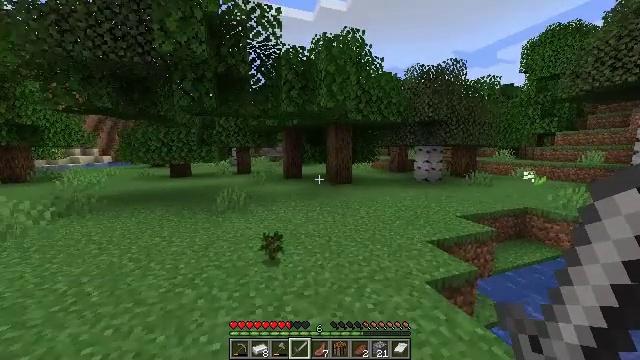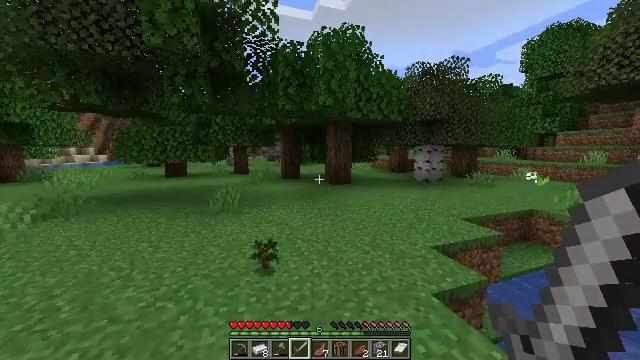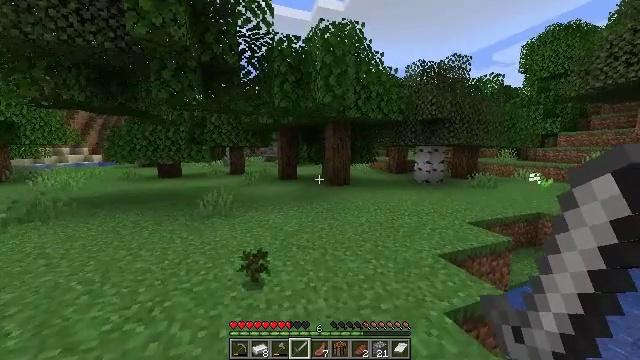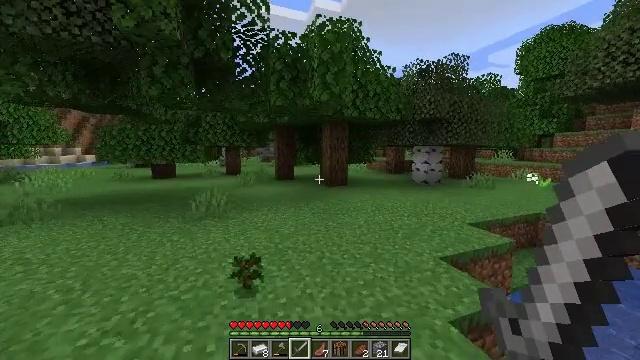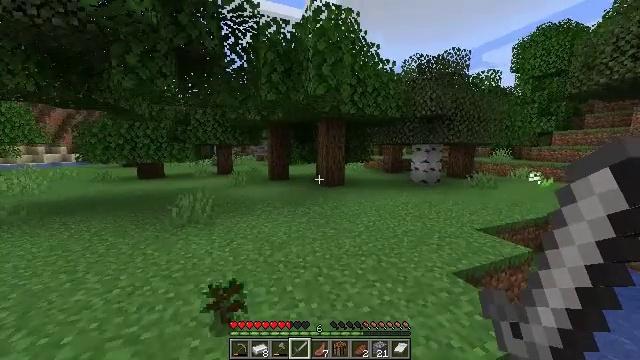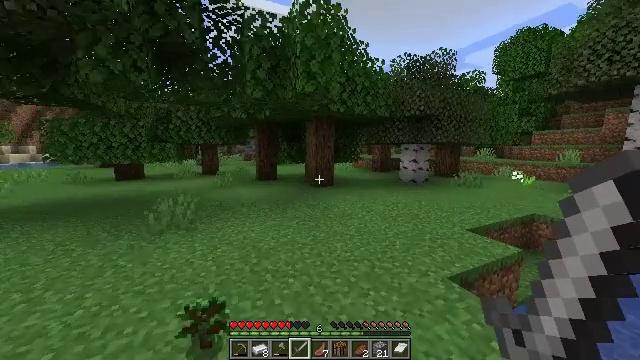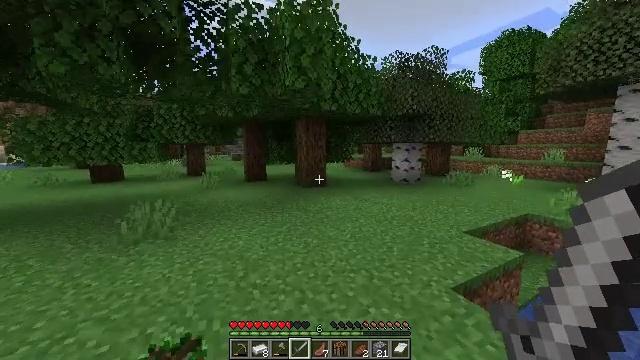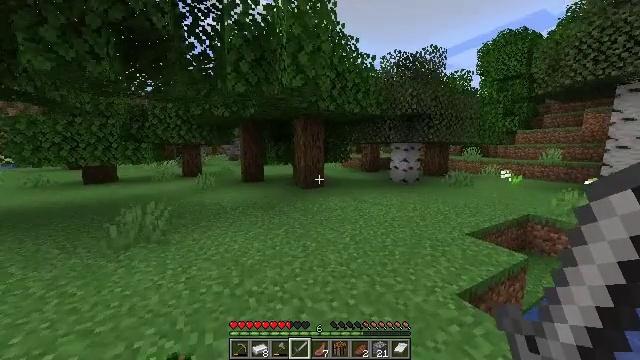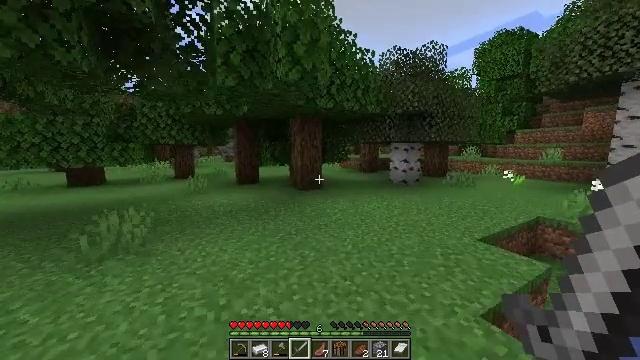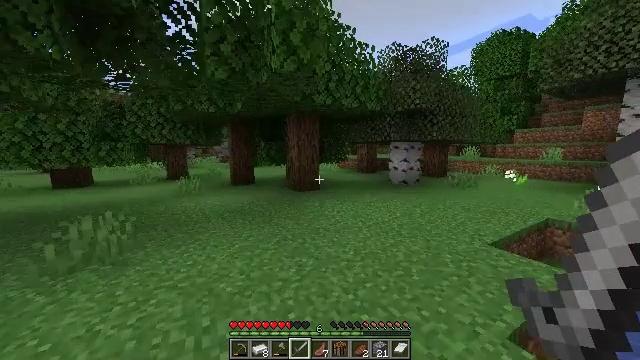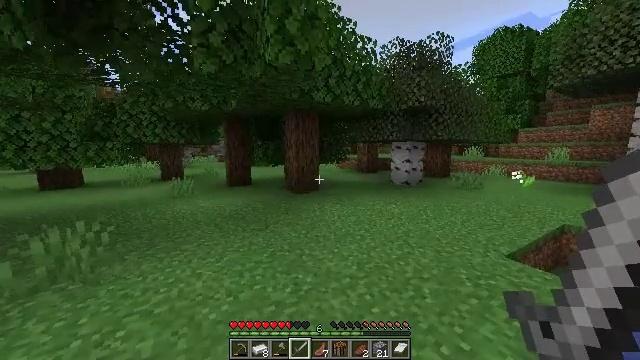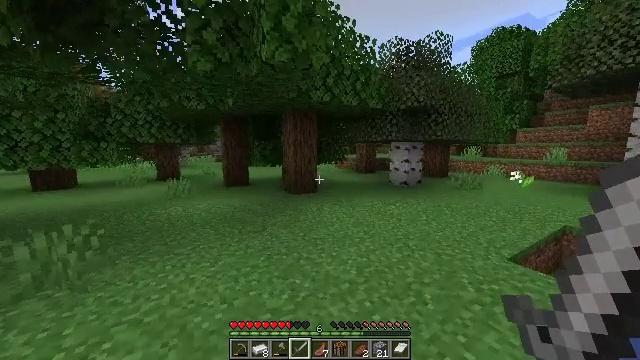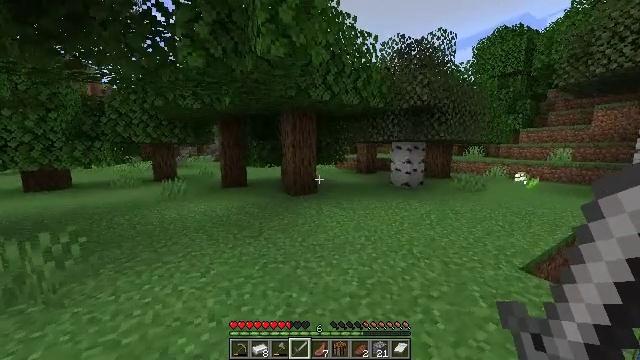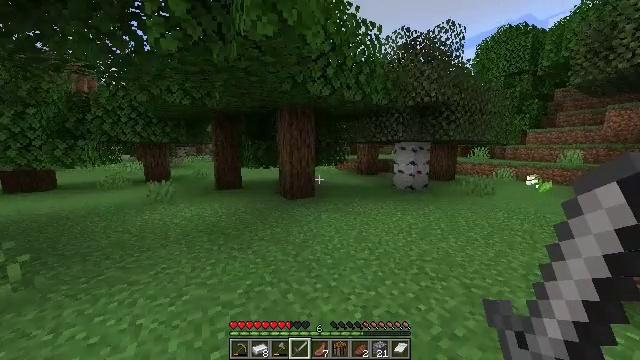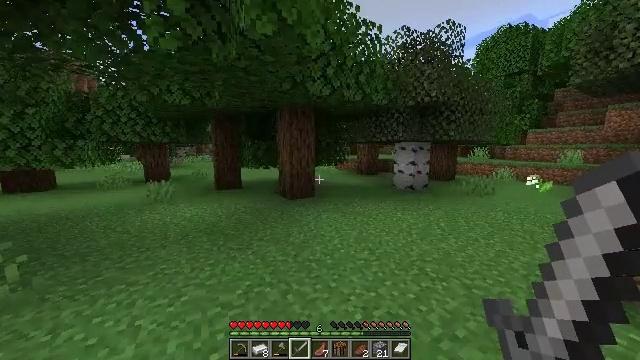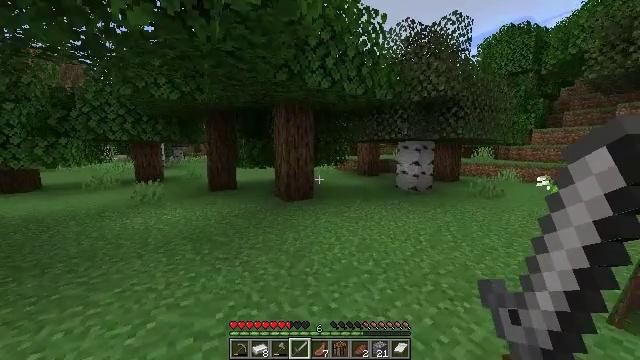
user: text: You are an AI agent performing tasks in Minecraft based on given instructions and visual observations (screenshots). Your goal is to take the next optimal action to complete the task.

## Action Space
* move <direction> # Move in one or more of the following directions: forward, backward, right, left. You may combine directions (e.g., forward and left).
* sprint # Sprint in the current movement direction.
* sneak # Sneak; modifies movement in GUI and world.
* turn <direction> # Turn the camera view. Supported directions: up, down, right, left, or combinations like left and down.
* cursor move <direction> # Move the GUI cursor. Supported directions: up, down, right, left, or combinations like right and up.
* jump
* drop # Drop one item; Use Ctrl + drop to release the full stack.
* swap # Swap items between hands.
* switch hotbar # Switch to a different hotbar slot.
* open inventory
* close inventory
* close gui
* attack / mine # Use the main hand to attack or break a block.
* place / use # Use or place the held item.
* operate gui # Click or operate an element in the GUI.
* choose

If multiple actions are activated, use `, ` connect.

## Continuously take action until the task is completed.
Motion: motion action
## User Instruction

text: Collect some oak leaves.
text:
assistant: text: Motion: move forward, sprint
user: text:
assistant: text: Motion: move forward, sprint
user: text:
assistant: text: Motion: move forward, sprint
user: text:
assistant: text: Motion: move forward, sprint, turn right
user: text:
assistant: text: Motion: move forward, sprint, turn right
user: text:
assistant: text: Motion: move forward, sprint, turn right
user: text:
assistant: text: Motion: move forward, sprint
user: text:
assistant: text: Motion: move forward, sprint
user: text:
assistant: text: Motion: move forward, sprint
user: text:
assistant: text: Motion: move forward, sprint
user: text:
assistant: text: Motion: move forward, sprint
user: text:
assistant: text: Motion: move forward, sprint
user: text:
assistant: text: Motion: move forward, sprint
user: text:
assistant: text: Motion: move forward, sprint
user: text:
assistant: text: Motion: move forward, sprint
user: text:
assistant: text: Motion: move forward, sprint
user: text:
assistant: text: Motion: move forward, sprint
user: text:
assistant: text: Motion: move forward, sprint
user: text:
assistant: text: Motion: move forward, sprint, turn right
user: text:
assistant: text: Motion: move forward, sprint, turn right
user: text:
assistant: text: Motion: move forward, sprint, turn right
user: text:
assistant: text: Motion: move forward, sprint, turn right
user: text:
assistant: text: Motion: move forward, sprint
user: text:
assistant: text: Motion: move forward, sprint
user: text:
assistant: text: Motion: move forward, sprint
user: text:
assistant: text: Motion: move forward, sprint
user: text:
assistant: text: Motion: move forward, sprint
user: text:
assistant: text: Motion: move forward, sprint
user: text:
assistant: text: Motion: move forward, sprint
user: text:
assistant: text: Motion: move forward, sprint